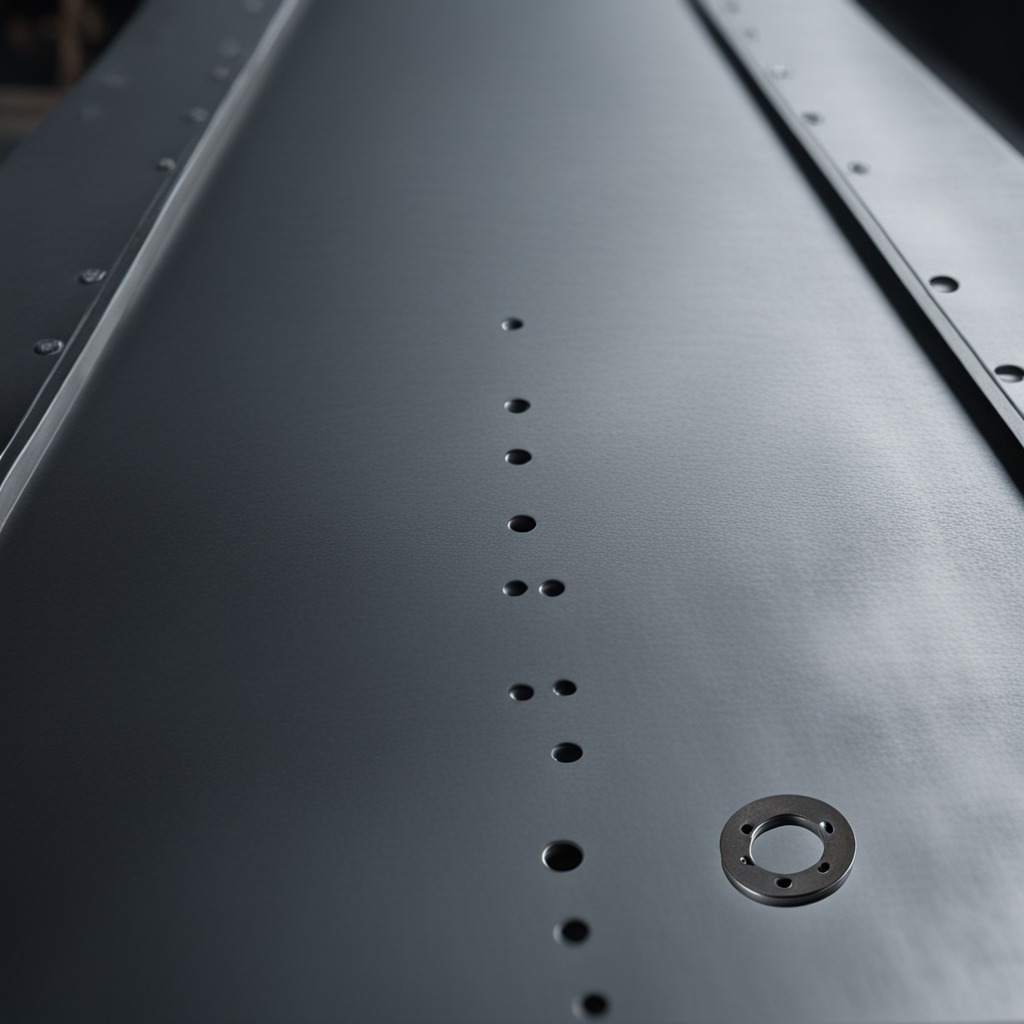
A flat metal washer is lying on a cold steel table in a mining workshop gritty textures.